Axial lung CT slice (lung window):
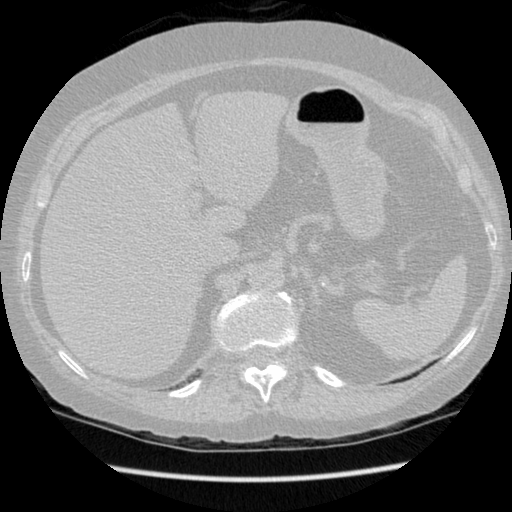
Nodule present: no